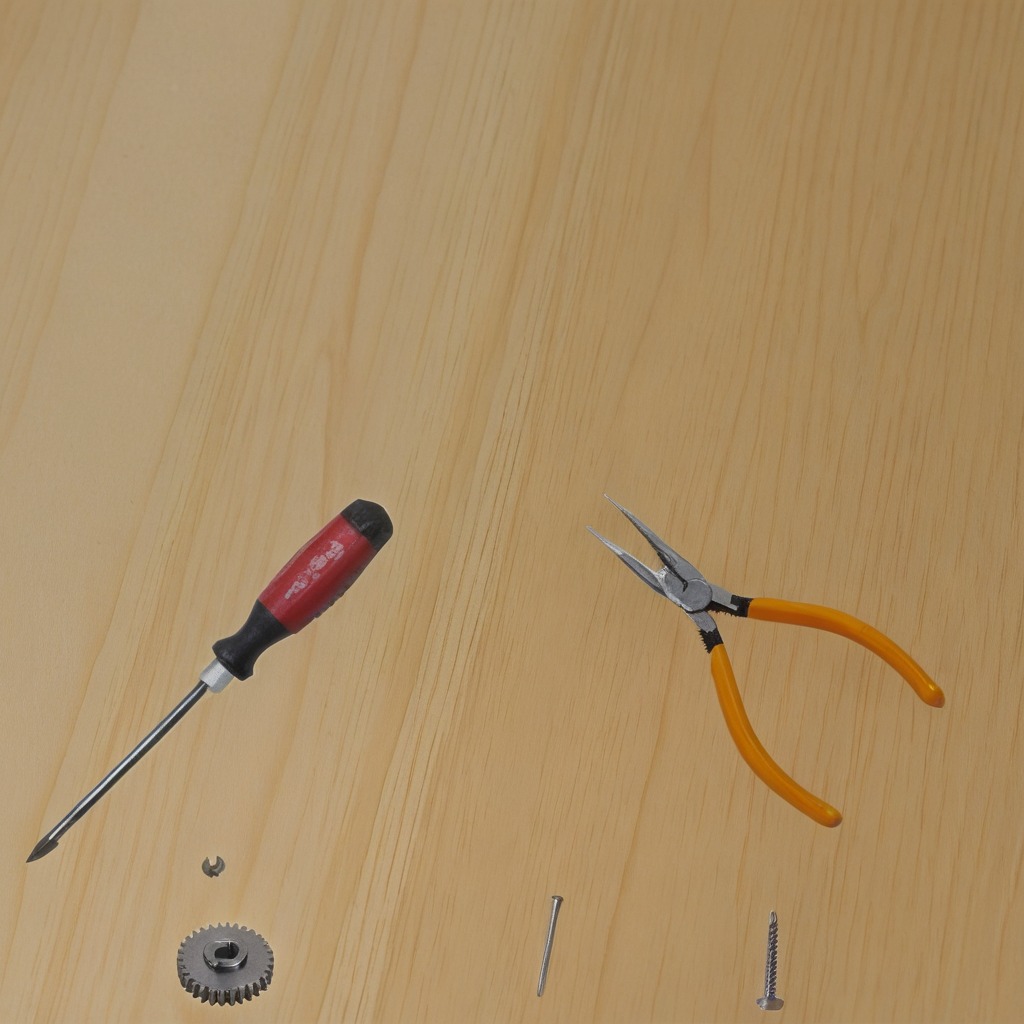
A steel gear with teeth, a metal machine screw, an iron nail, pliers, and a screwdriver are lying on a plywood surface in a paint workshop lit by afternoon window light.